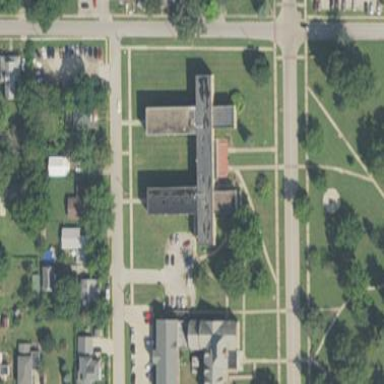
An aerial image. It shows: Dormitory building.